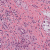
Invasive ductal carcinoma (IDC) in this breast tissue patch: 1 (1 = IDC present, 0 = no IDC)